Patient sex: M
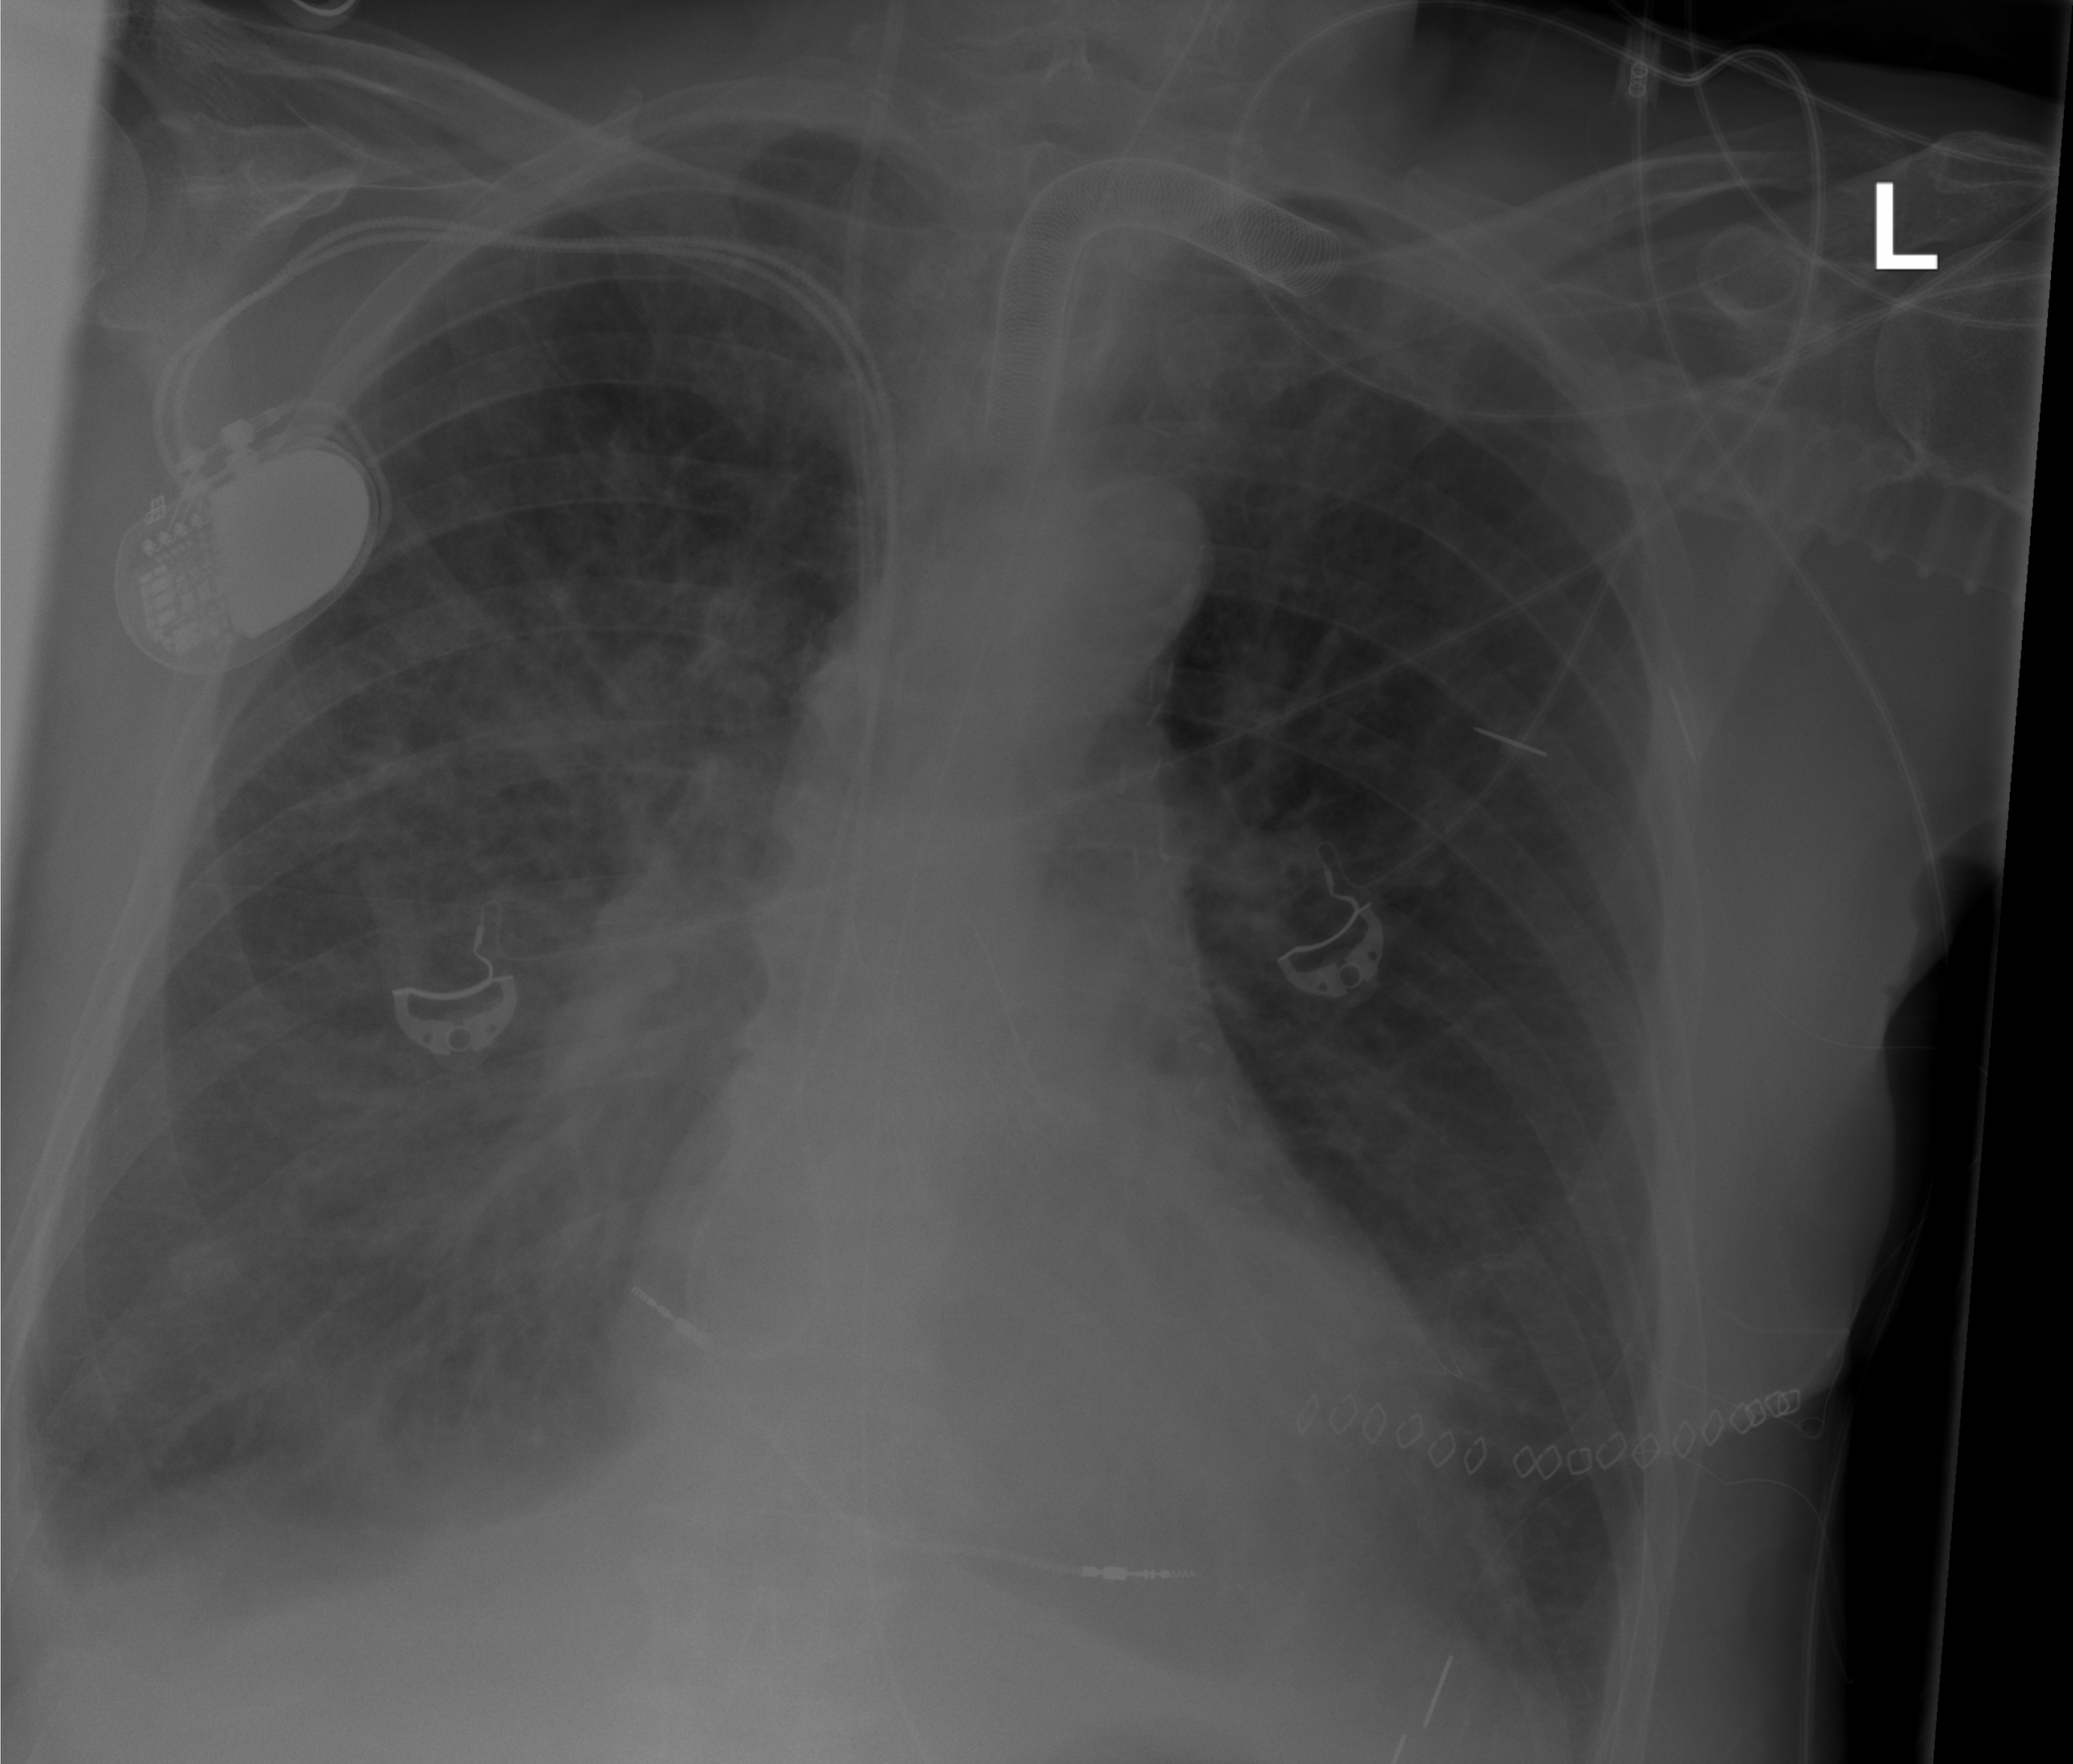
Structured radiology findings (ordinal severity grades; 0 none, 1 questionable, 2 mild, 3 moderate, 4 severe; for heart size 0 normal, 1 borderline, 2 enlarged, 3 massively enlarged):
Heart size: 0
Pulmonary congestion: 2
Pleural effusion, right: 2
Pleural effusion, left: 1
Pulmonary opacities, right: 2
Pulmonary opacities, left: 0
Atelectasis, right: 2
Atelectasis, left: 0